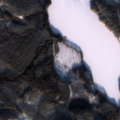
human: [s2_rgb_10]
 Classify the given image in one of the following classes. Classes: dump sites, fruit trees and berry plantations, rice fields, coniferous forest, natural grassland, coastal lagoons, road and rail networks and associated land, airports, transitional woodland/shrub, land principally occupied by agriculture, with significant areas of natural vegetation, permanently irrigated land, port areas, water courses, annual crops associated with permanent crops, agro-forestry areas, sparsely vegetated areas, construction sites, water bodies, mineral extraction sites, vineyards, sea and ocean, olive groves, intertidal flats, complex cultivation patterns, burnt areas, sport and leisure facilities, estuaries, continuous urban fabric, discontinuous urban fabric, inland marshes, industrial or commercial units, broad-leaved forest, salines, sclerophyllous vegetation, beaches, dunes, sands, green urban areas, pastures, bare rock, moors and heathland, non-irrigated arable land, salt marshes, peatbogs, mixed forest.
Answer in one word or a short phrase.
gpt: coniferous forest, mixed forest, water bodies